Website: macys
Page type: customer-info-address
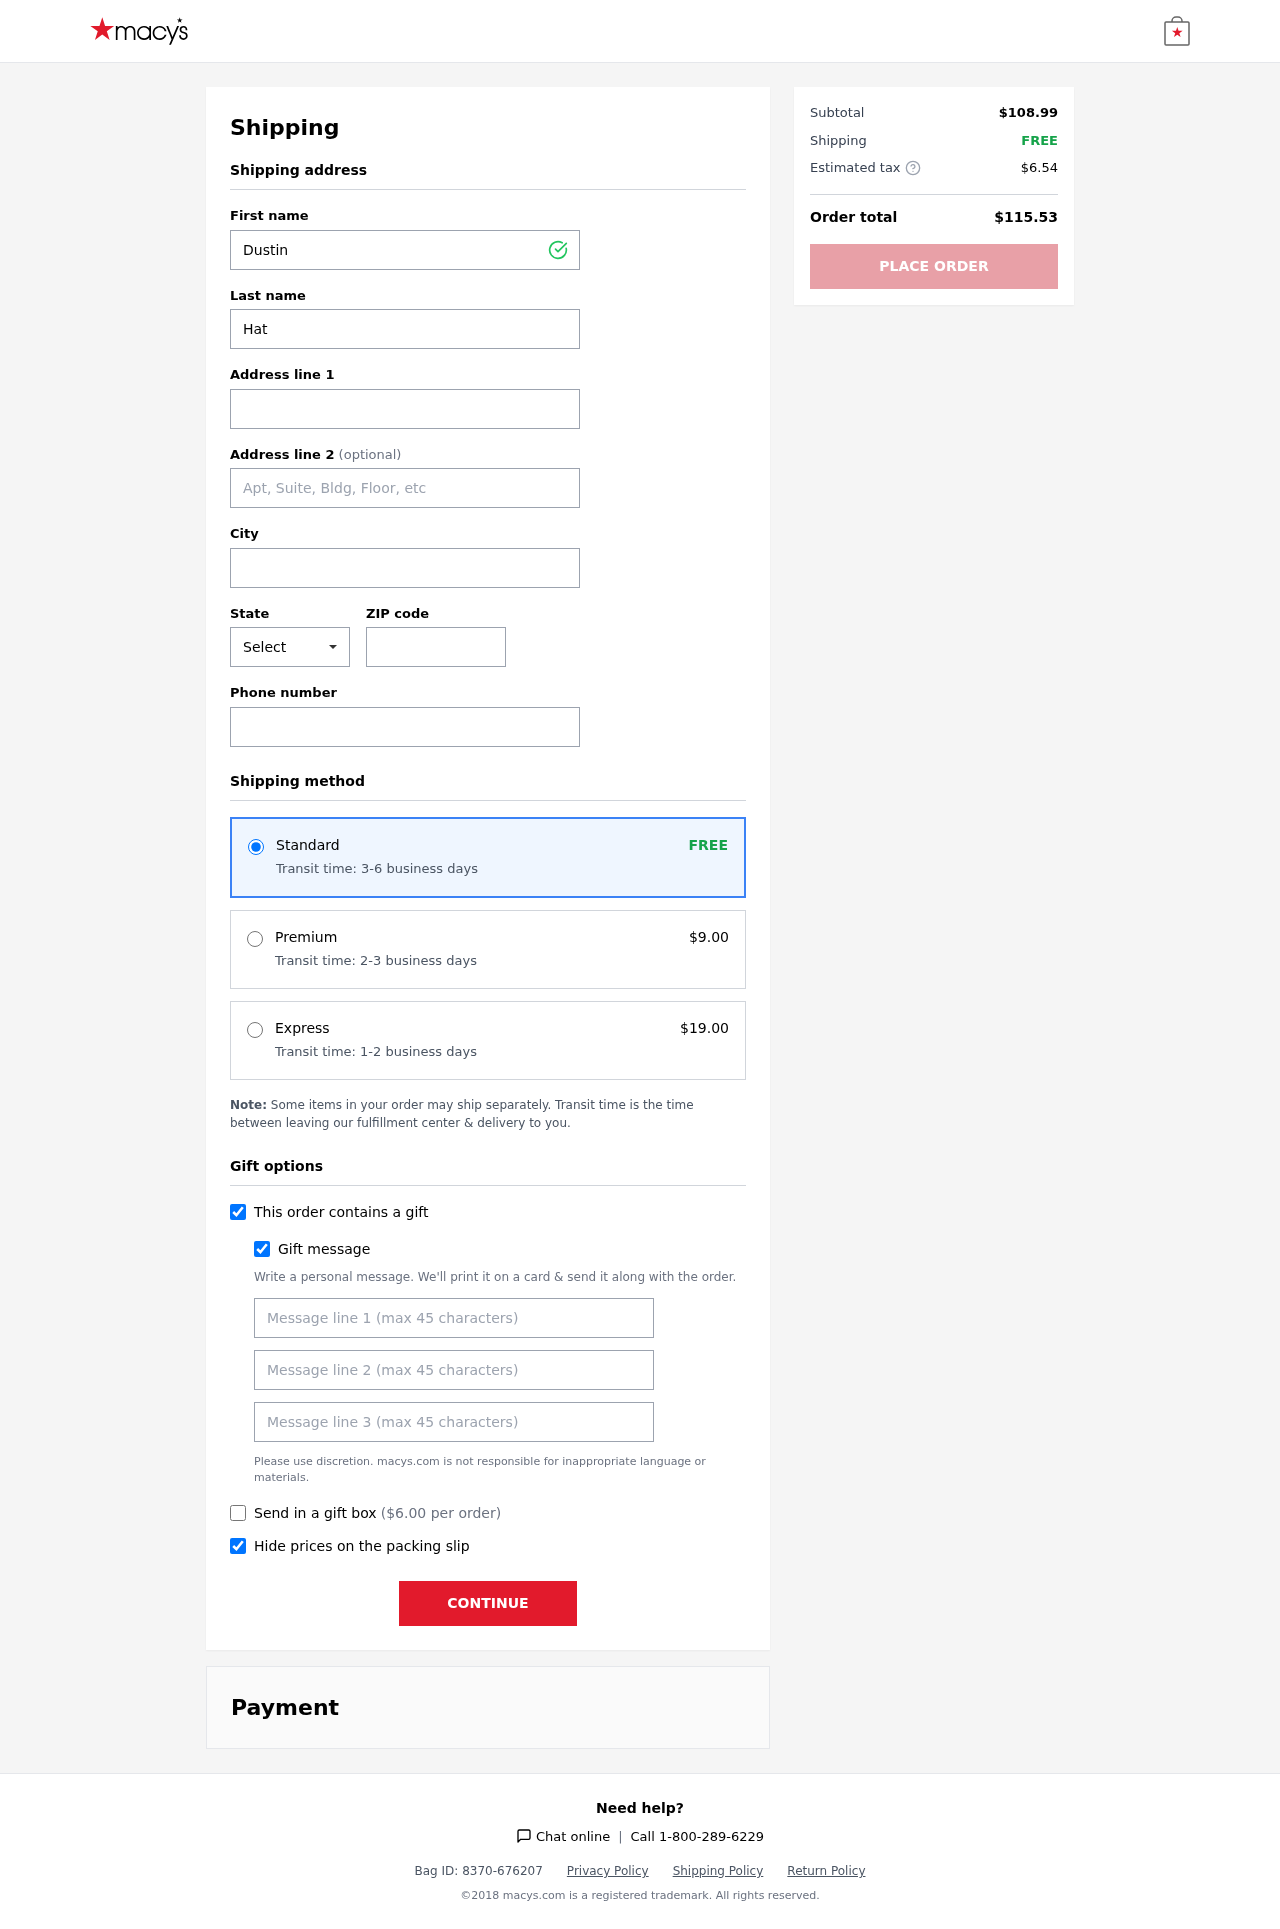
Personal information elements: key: PII_CITY
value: West James
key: PII_FIRSTNAME
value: Dustin
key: PII_GIFT_MESSAGE
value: Hey Christopher, I thought these would keep your hands warm while you’re out enjoying the chilly days ahead! Perfect for those long walks or coffee runs. Hope you like them!  Dustin
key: PII_LASTNAME
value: Hatfield
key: PII_PHONE
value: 9536749154
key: PII_POSTCODE
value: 03962
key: PII_STATE_ABBR
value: AR
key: PII_STREET
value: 37156 John Corner Apt. 024
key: PII_STREET2
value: Apt. 224
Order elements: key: ORDER_SHIPPING_STANDARD
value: FREE
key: ORDER_SHIPPING_STANDARD_TIME
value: Transit time: 3-6 business days
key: ORDER_SHIPPING_PREMIUM
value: $9.00
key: ORDER_SHIPPING_PREMIUM_TIME
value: Transit time: 2-3 business days
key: ORDER_SHIPPING_EXPRESS
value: $19.00
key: ORDER_SHIPPING_EXPRESS_TIME
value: Transit time: 1-2 business days
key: ORDER_GIFT_BOX_FEE
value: $6.00
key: ORDER_SUBTOTAL
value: $108.99
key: ORDER_SHIPPING_COST
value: FREE
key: ORDER_TAX
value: $6.54
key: ORDER_TOTAL
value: $115.53